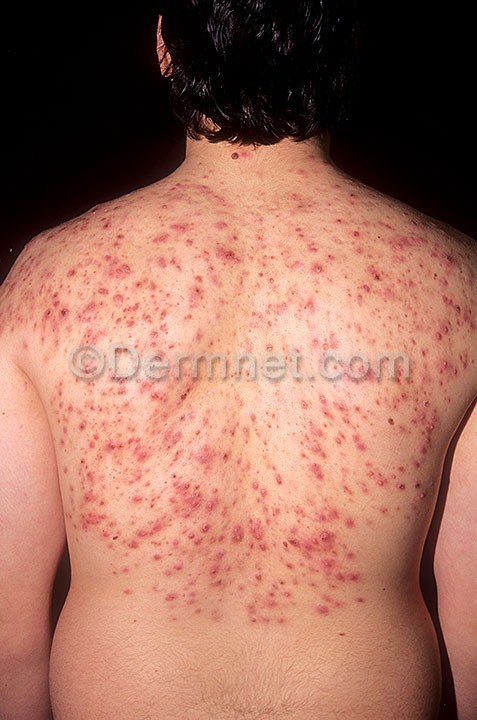
Disease: Acne and Rosacea Photos